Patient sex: M
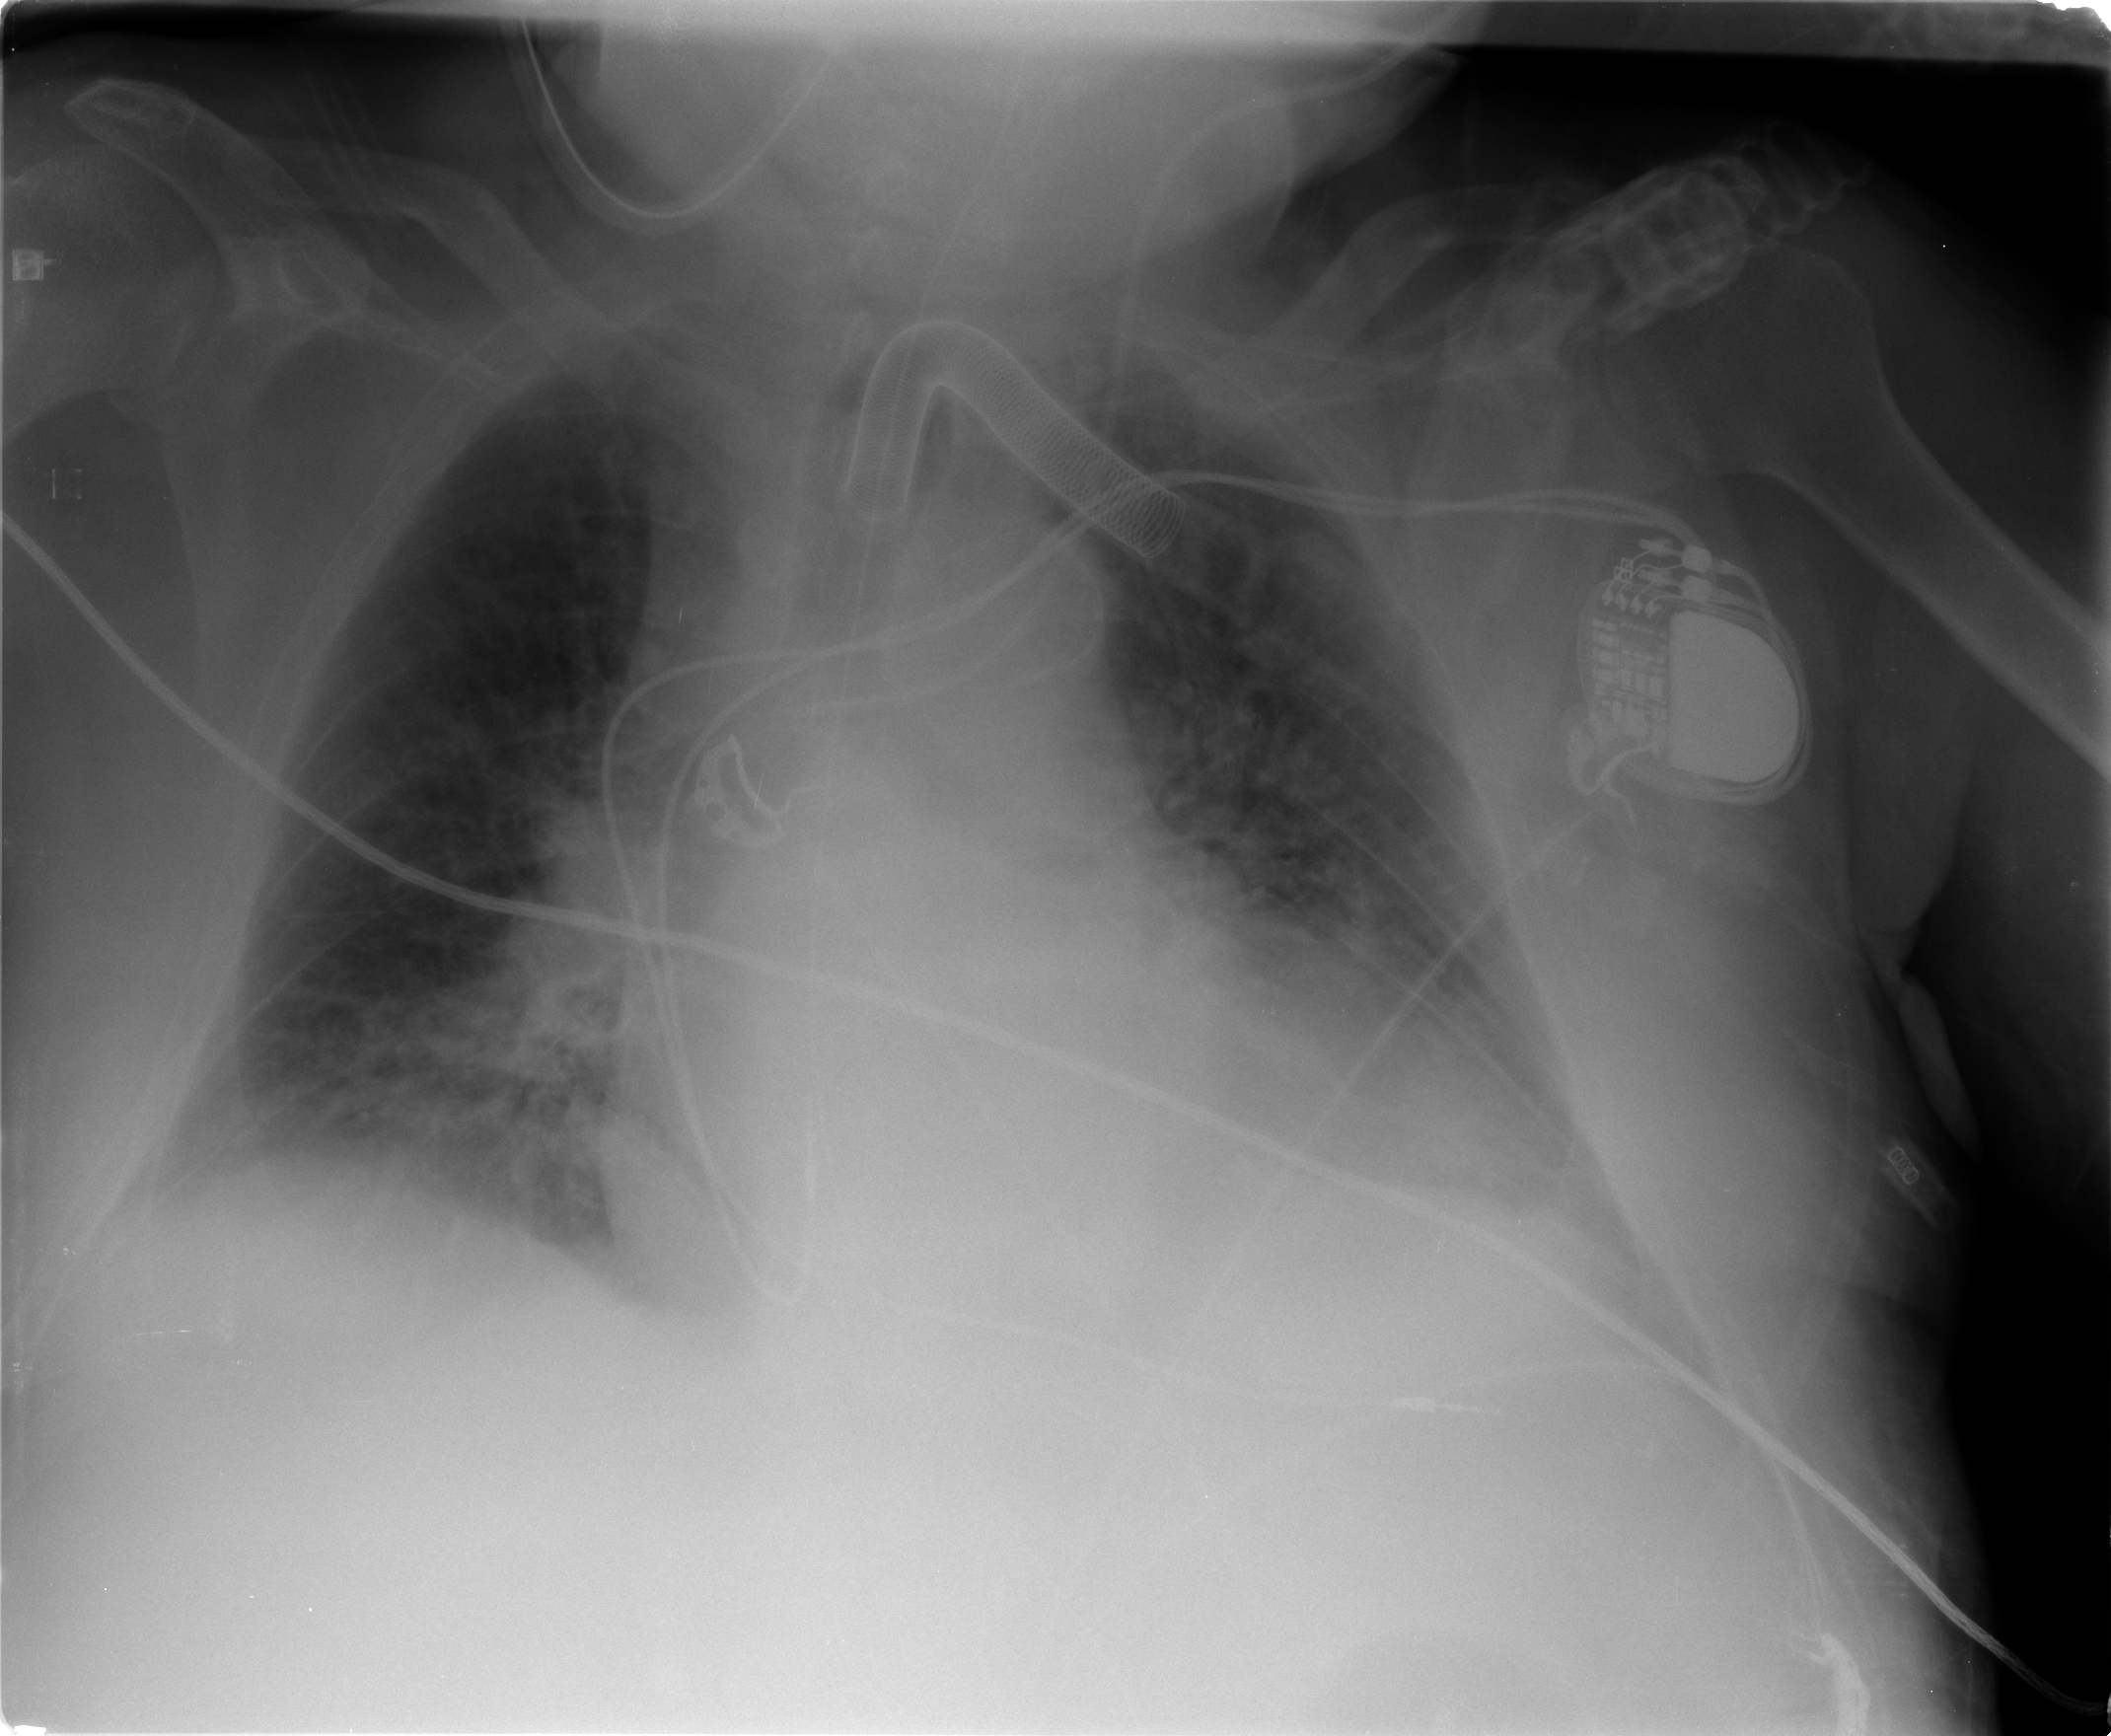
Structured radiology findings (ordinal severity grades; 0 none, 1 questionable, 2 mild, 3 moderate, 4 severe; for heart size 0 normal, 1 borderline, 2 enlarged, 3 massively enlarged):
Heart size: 3
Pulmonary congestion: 2
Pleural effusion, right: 2
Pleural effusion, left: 2
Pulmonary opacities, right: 2
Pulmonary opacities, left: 0
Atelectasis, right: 2
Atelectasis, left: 2